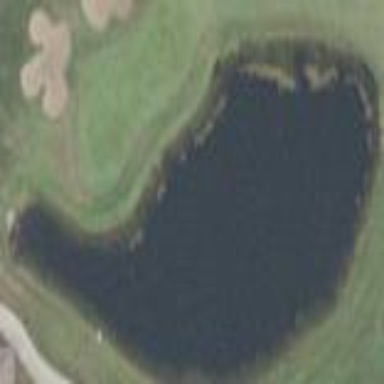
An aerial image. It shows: Water hazard on golf course.